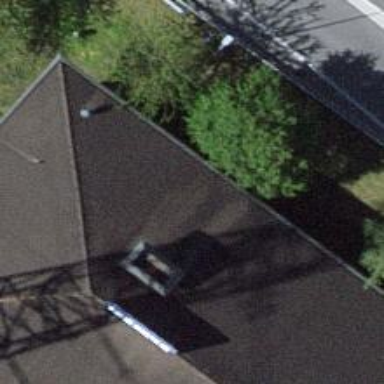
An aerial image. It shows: Telephone amenity.